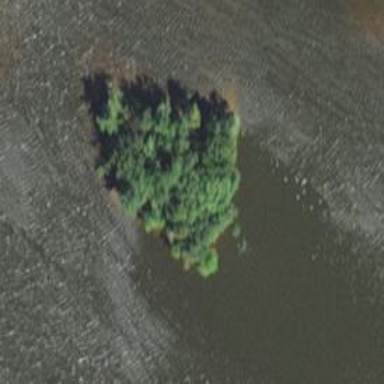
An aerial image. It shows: Islet.